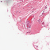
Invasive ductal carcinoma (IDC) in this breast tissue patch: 0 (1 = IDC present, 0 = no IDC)